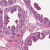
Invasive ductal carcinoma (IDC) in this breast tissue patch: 0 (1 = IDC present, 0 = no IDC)